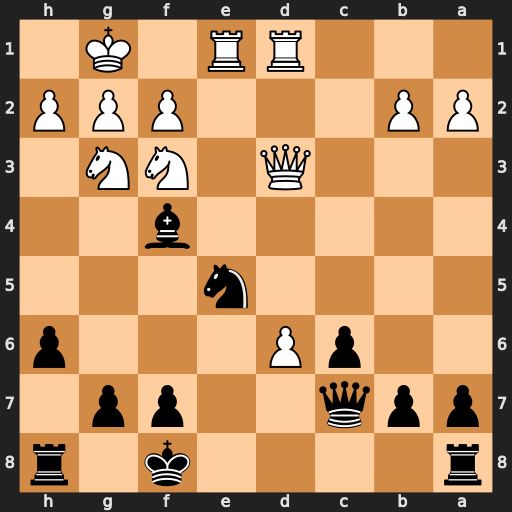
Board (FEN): r4k1r/ppq2pp1/2pP3p/4n3/5b2/3Q1NN1/PP3PPP/3RR1K1
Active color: b
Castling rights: -
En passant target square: -
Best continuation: Nxd3 dxc7 Nxe1